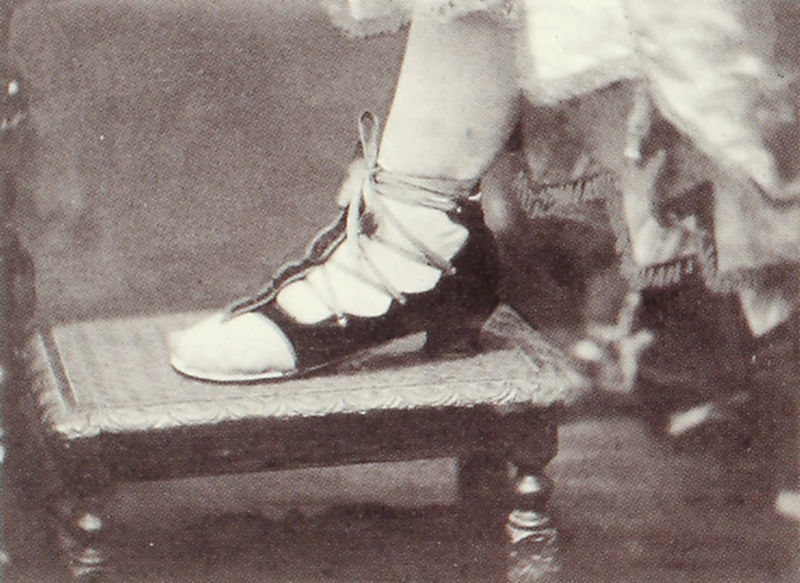
Titel: Album von Castiglione: Detail von Füßen in Halbstiefeln
Schlagwörter: fuß, weiß, frau, grau, kleid, schwarz, tisch, dame, mode, rock, schleife, band, spitze, schnüre, saum, borte, seide, beine, bein, füße, schuhe, hocker, schemel, sepia, bordüre, polster, lack, sandalen, rüschen, knöchel, zehen, foto, fotografie, zeh, schwarzweiss, fußbank, schuh, photo, zickzack, sandale, geschnürt, schnurr, zipfel, absatz, raster, körnung, fußschemel, schnürung, schwarz-weis, weisses kleid, lackschuh, schur, schnürsenkel, rocksaum, frauenschuh, damenschuh, schuhband, senkel, schuh auf hocker, schwarzer schuh, schleifefuß, strmpfhose, schnürrschuh